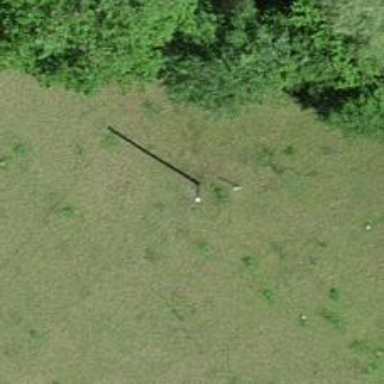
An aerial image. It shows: Minor power line.